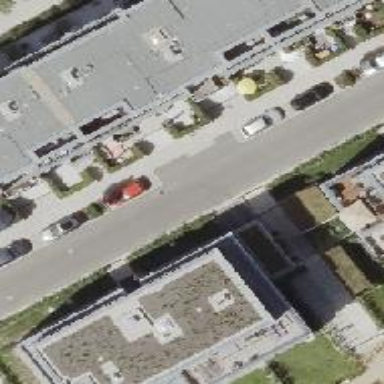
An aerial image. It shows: Parking entrance.